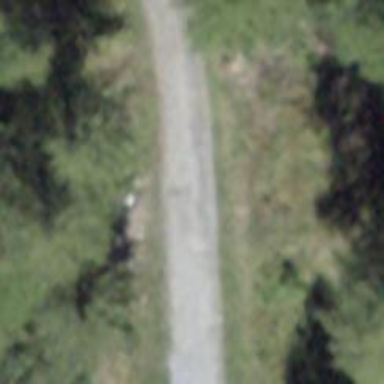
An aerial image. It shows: Track road with excellent visibility. The tracktype is categorized as grade4.